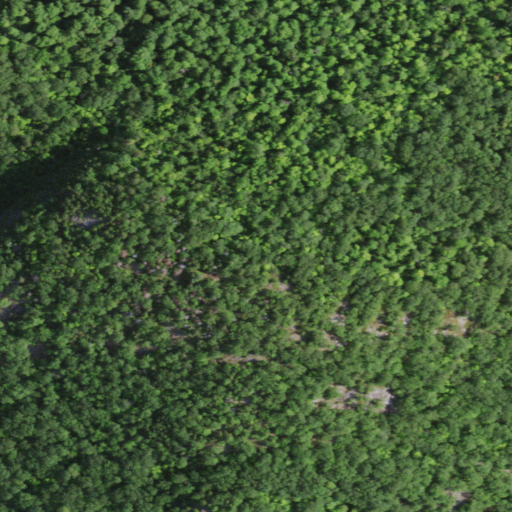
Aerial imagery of mountain in New York named Blueberry Cobbles containing deciduous forest and evergreen forest